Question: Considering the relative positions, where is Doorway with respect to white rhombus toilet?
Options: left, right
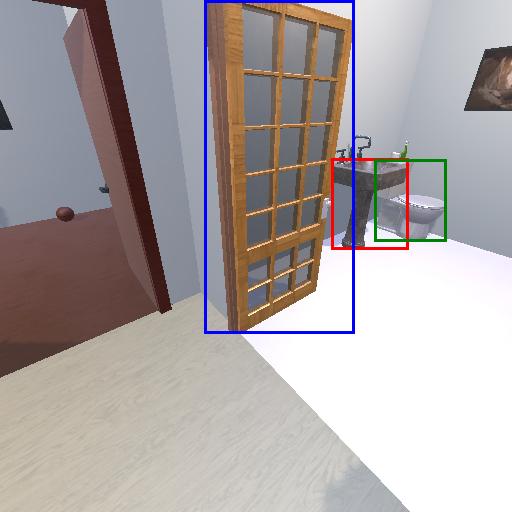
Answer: left